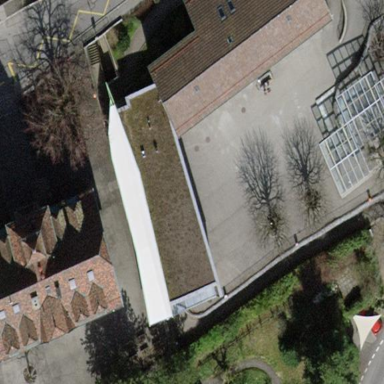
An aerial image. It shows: School building.